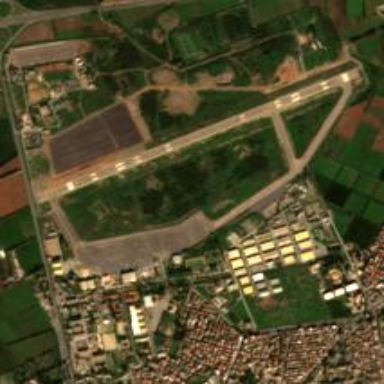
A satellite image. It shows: Military airfield located within aerodrome.